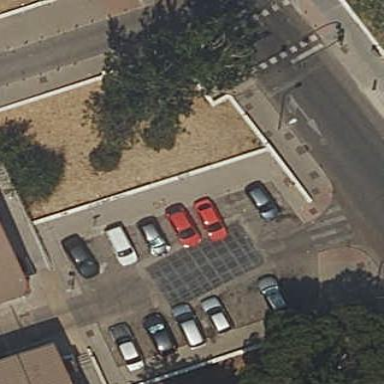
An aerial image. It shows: Parking area with surface.